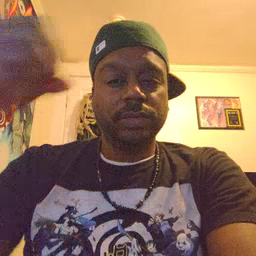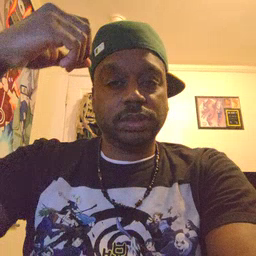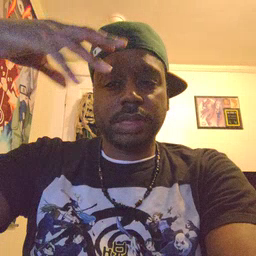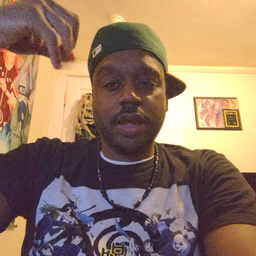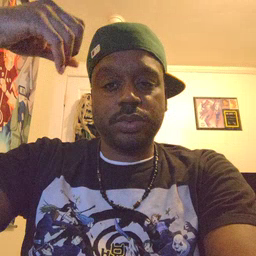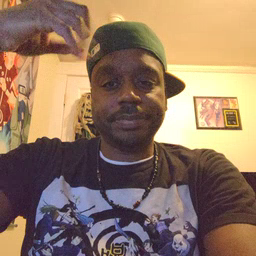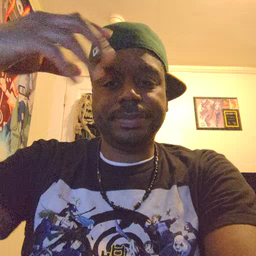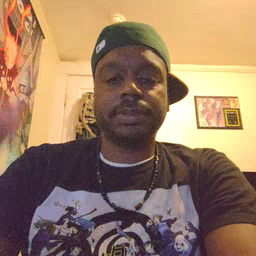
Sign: shower